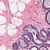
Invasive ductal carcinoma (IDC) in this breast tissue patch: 0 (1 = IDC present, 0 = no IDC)